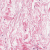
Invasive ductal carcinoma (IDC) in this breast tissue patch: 0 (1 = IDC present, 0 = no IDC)